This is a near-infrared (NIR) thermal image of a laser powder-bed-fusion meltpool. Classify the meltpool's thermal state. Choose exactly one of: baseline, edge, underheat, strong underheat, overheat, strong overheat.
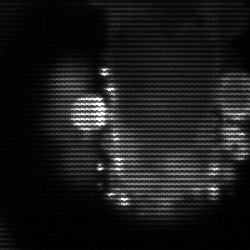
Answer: strong underheat